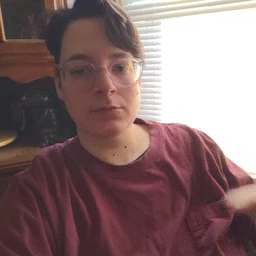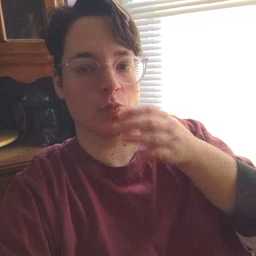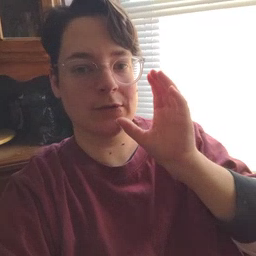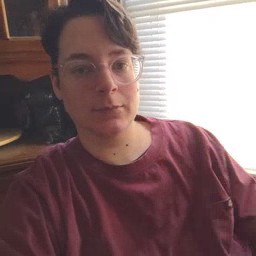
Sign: drink